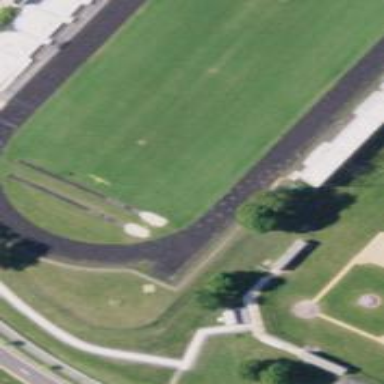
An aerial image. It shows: Athletics track located in leisure land area.